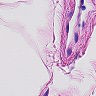
Metastatic tissue present: no